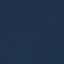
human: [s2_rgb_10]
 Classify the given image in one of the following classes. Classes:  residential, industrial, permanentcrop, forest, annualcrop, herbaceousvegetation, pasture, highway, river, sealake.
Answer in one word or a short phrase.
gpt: SeaLake